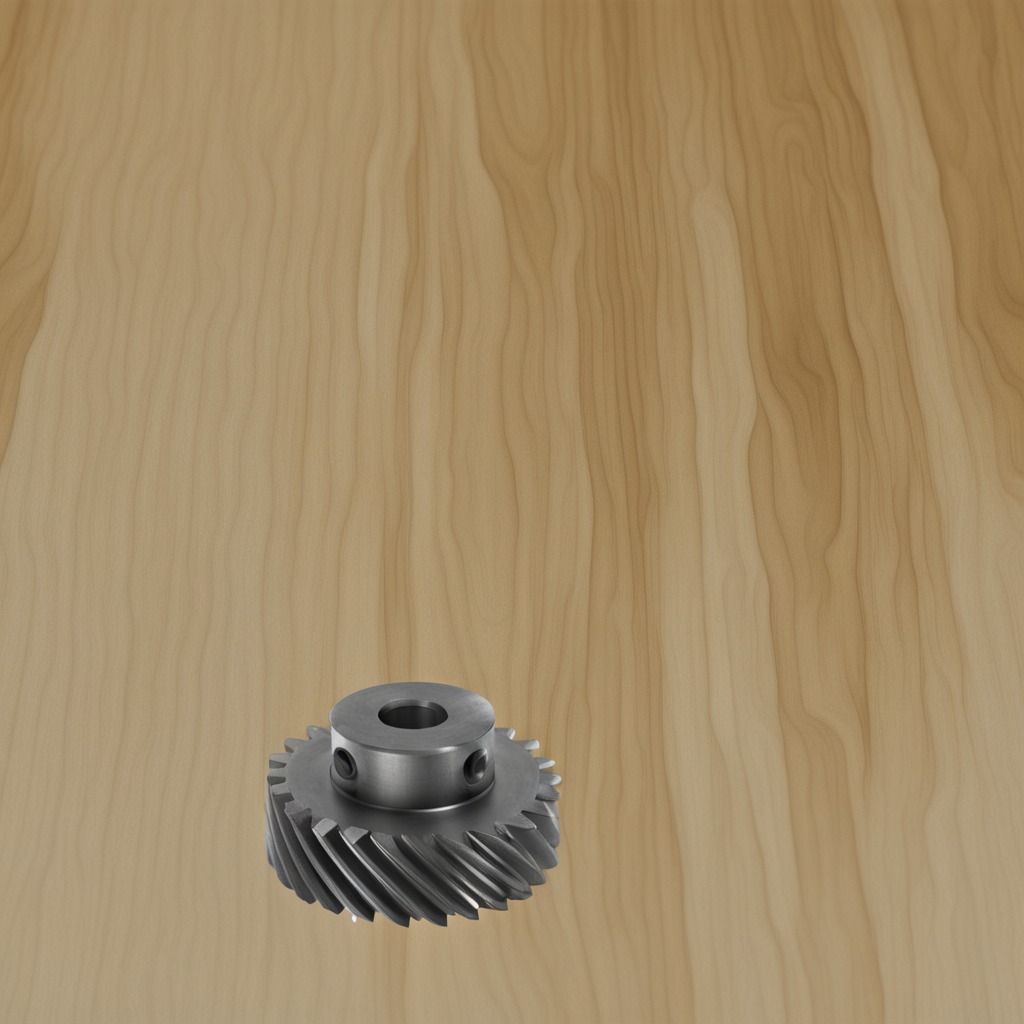
A steel gear with teeth is lying on the plywood surface in a paint workshop lit by afternoon window light.